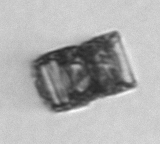
Label: Paralia_sulcata